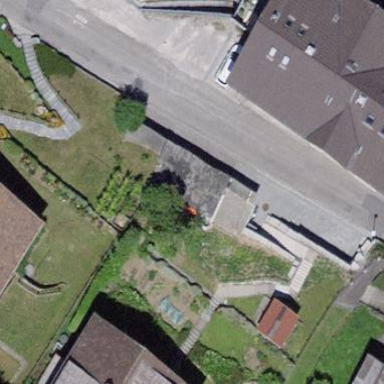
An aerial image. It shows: Garage.